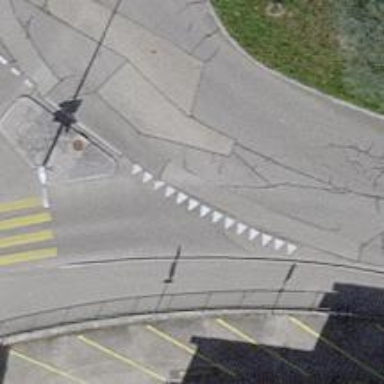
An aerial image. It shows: Road with "give way" sign.